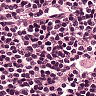
Metastatic tissue present: no